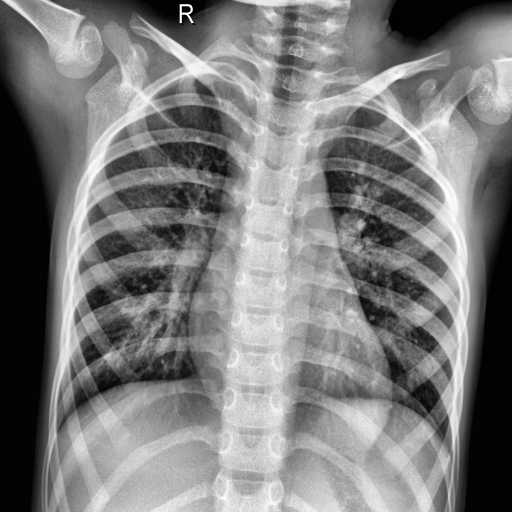
Finding: NORMAL